Question: Somehow I switched from standard WYSIWYG mode for Android Common XML Editor to text mode. I heard that there suppose to be a tab in the bottom of the screen to switch (Layout/file.xml), but I guess in Eclipse Juno there isn't one. My question: how to change between WYSIWYG and text modes in Eclipse Juno?

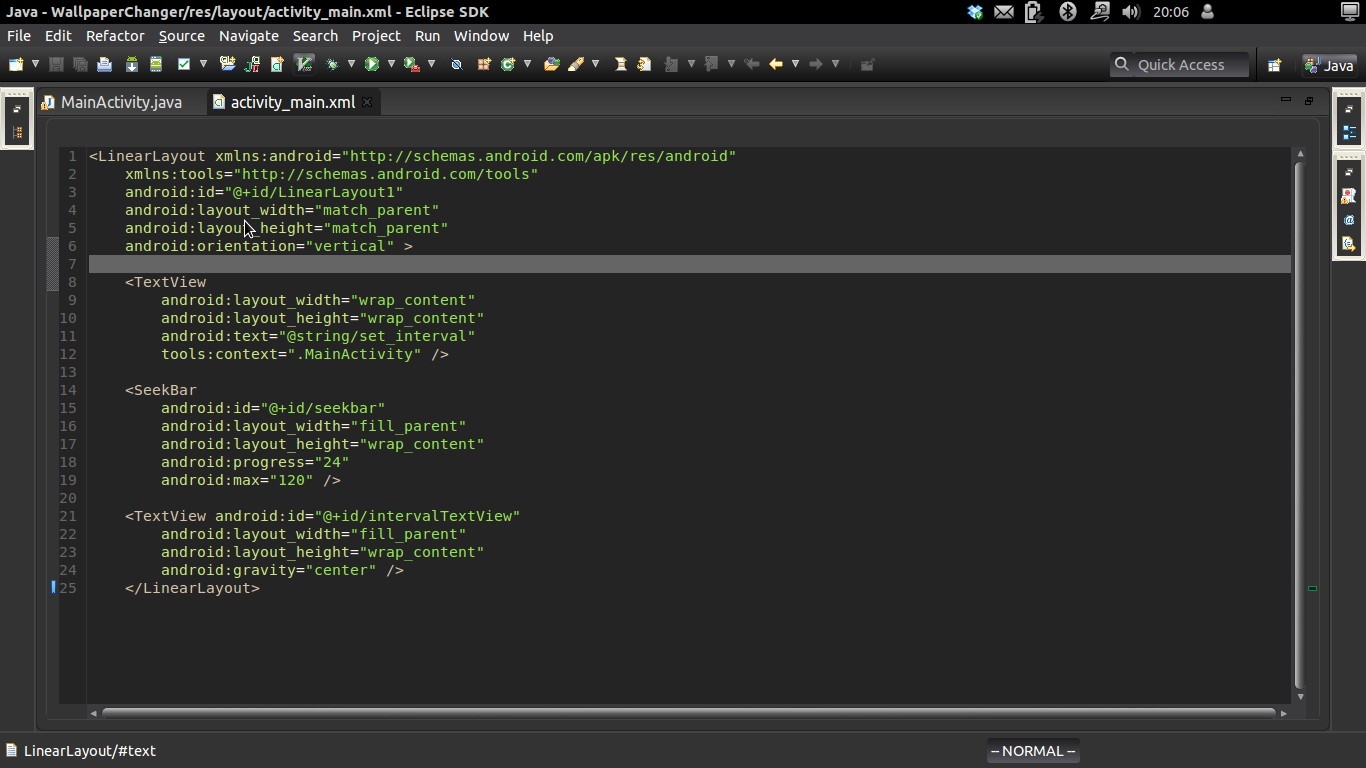
Answer: Use to navigate to the previous page (which is what you need right now) and to navigate to the next page of a multi page editor.